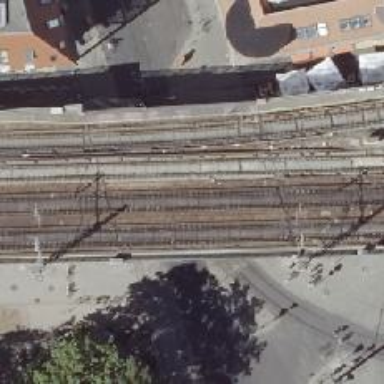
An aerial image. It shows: Tram railway with electrified contact lines.